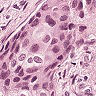
Metastatic tissue present: yes